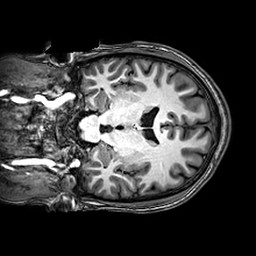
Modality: T1w
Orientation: coronal
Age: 20
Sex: male